Question: I've implemented a back-propagating neural network and trained it on my data. The data alternates between sentences in English & Africaans. The neural network is supposed to identify the language of the input.
The structure of the Network is 27 *16 * 2
The input layer has 26 inputs for each letter of the alphabet plus a bias unit.
My problem is that the error is thrown violently in opposite directions as each new training example is encountered. As I mentioned, the training examples are read in, in alternating fashion (English, Africaans, English....)
I can train the network to identify all English, or all Africaans, but not to identify either one (both) in the same pass.
The y-axis below is the Output signal error for each of the two output nodes (English and Africaans), and the x axis is the number of the training example. In a way, it does exactly what I programmed it to do; when the example is English it the changes the weights to identify English better. However, in doing so, it makes the network worse at predicting Africaans. This is why the error goes between positive and negative values.
Clearly this isn't how it should work, but I'm stuck.

I feel as though the error is conceptual on my part, but here is the relevant code:
'''
public void train() throws NumberFormatException, IOException{
// Training Accuracy
double at = 0;
//epoch
int epoch = 0;
int tNum = 0;
for(; epoch < epochMax; epoch++){
// Reads stock files from TestPackage package in existing project
BufferedReader br = new BufferedReader(new InputStreamReader(this.getClass().
getResourceAsStream("/TrainingData/" + trainingData.getName())));
while ((line = br.readLine()) != null) {
Boolean classified = false;
tNum++;
// Set the correct classification Tk
t[0] = Integer.parseInt(line.split(" ")[0]); //Africaans
t[1] = (t[0] == 0) ? 1 : 0; // English
// Convert training string to char array
char trainingLine[] = line.split(" ")[1].toLowerCase().toCharArray();
// Increment idx of input layer z, that matches
// the position of the char in the alphabet
// a == 0, b == 2, etc.....
for(int l = 0; l < trainingLine.length; l++){
if((int)trainingLine[l] >= 97 && (int)trainingLine[l] <= 122)
z[(int)trainingLine[l] % 97]++;
}
/*System.out.println("Z " + Arrays.toString(z));
System.out.println();*/
// Scale Z
for(int i = 0; i < z.length-1; i++){
z[i] = scale(z[i], 0, trainingLine.length, -Math.sqrt(3),Math.sqrt(3));
}
/*----------------------------------------------------------------
* SET NET HIDDEN LAYER
* Each ith unit of the hidden Layer =
* each ith unit of the input layer
* multiplied by every j in the ith level of the weights matrix ij*/
for(int j = 0; j < ij.length; j++){ // 3
double[] dotProduct = multiplyVectors(z, ij[j]);
y[j] = sumVector(dotProduct);
}
/*----------------------------------------------------------------
* SET ACTIVATION HIDDEN LAYER
*/
for(int j = 0; j < y.length-1; j++){
y[j] = sigmoid(y[j], .3, .7);
}
/*----------------------------------------------------------------
* SET NET OUTPUT LAYER
* Each jth unit of the hidden Layer =
* each jth unit of the input layer
* multiplied by every k in the jth level of the weights matrix jk*/
for(int k = 0; k < jk.length; k++){ // 3
double[] dotProduct = multiplyVectors(y, jk[k]);
o[k] = sumVector(dotProduct);
}
/*----------------------------------------------------------------
* SET ACTIVATION OUTPUT LAYER
*/
for(int k = 0; k < o.length; k++){
o[k] = sigmoid(o[k], .3, .7);
}
/*----------------------------------------------------------------
* SET OUTPUT ERROR
* For each traing example, evalute the error.
* Error is defined as (Tk - Ok)
* Correct classifications will result in zero error:
* (1 - 1) = 0
* (0 - 0) = 0
*/
for(int k = 0; k < o.length; k++){
oError[k] = t[k] - o[k];
}
/*----------------------------------------------------------------
* SET TRAINING ACCURACY
* If error is 0, then a 1 indicates a succesful prediction.
* If error is 1, then a 0 indicates an unsucessful prediction.
*/
if(quantize(o[0],.3, .7) == t[0] && quantize(o[1], .3, .7) == t[1]){
classified = true;
at += 1;
}
// Only compute errors and change weiths for classification errors
if(classified){
continue;
}
/*----------------------------------------------------------------
* CALCULATE OUTPUT SIGNAL ERROR
* Error of ok = -(tk - ok)(1 - ok)ok
*/
for(int k = 0; k < o.length; k++){
oError[k] = outputError(t[k], o[k]);
}
/*----------------------------------------------------------------
* CALCULATE HIDDEN LAYER SIGNAL ERROR
*
*/
// The term (1-yk)yk is expanded to yk - yk squared
// For each k-th output unit, multiply it by the
// summed dot product of the two terms (1-yk)yk and jk[k]
for(int j = 0; j < y.length; j++){
for(int k = 0; k < o.length; k++){
/*System.out.println(j+"-"+k);*/
yError[j] += oError[k] * jk[k][j] * (1 - y[j]) * y[j];
}
}
/*----------------------------------------------------------------
* CALCULATE NEW WIGHTS FOR HIDDEN-JK-OUTPUT
*
*/
for(int k = 0; k < o.length; k++){
for(int j = 0; j < y.length; j++){
djk[k][j] = (-1*learningRate)*oError[k]*y[j] + momentum*djk[k][j];
// Old weights = themselves + new delta weight
jk[k][j] += djk[k][j];
}
}
/*----------------------------------------------------------------
* CALCULATE NEW WIGHTS FOR INPUT-IJ-HIDDEN
*
*/
for(int j = 0; j < y.length-1; j++){
for(int i = 0; i < z.length; i++){
dij[j][i] = (-1*learningRate)*yError[j]*z[i] + momentum*dij[j][i];
// Old weights = themselves + new delta weight
ij[j][i] += dij[j][i];
}
}
}
}
// Accuracy Percentage
double at_prec = (at/tNum) * 100;
System.out.println("Training Accuracy: " + at_prec);
}
'''
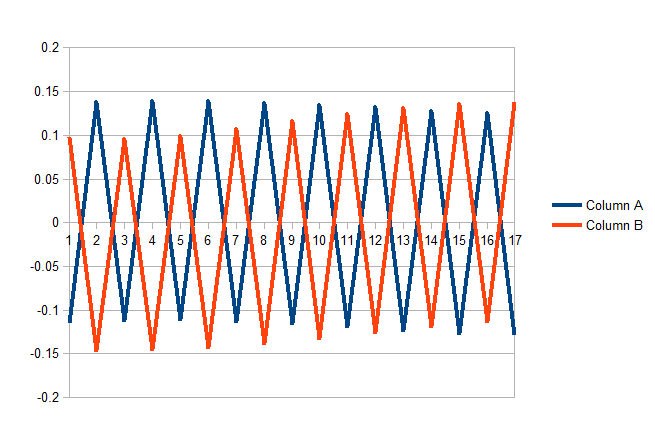
Answer: I agree with the comments that this model is probably not the best for your classification problem but if you are interested in trying to get this to work I will give you the reason I think this oscillates and the way that I would try and tackle this problem.
From my understanding of your question and comments, I cannot understand what the network actually "learns" in this instance. You feed letters in (is this the number of times that the letter occurs in the sentence?) and you force it to map to an output. Let's say you just use English now and English corresponds to an output of 1. So you "train" it on one sentence and for argument's sake it chooses the letter "a" as the determining input, which is quite a common letter. It sets the network weight such that when it sees "a" the output is 1, and all other letter inputs get weighted down such that they don't influence the output. It might not be so black and white, but it could be doing something very similar. Now, every time you feed another English sentence in, it only has to see an "a" to give a correct output. Doing the same for just Africaans as an output of zero, it maps "a" to zero. So, every time you alternate between the two languages, it completely reassigns the weightings... you're not building on a structure. The back-propagation of error is basically always a fixed value because there are no degrees of rightness or wrongness, it's one or the other. So I would expect it to oscillate exactly as you are seeing.
EDIT: I think this boils down to something like the presence of letters being used to classify the language category and expecting one of two polar outputs, rather than anything about the relationship between the letters that defines the language.
On a conceptual level, I would have a full pre-processing stage to get some statistics. Off the top of my head, I might calculate (I don't know the language):
- The ratio of letter "a" to "c" occuring in sentence
- The ratio of letter "d" to "p" occuring in sentence
- The average length of word in the sentence
Do this for 50 sentences of each language. Feed all the data in at once and train on the whole set (70% for training, 15% for validation, 15% for testing). You cannot train a network on a single value each time (as I think you are doing?), it needs to see the whole picture. Now your output is not so black and white, it has the flexibility to map to a value that is between 0 and 1, not absolutes each time. Anything above 0.5 is English, below 0.5 is Africaans. Start with, say, 10 statistical parameters for the languages, 5 neurons in hidden layer, 1 neuron in the output layer.